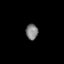
Tissue: prostate
Cell type: T cells
Senescence score: 0.2665
Nuclear area (px): 186
Mean DAPI intensity: 127.161